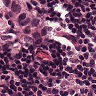
Metastatic tissue present: yes